Question: In a tree structure like this
'''
var rootNode = {
id: 'root',
text : 'Root Node',
expanded : true,
children : [
{
id : 'c1',
text : 'Child 1',
leaf : true
},
{
id : 'c2',
text : 'Child 2',
leaf : true
},
{
id : 'c3',
text : 'Child 3',
children : [
{
id : 'gc1',
text : 'Grand Child',
children : [
{
id : 'gc11',
text : 'Grand Child 1',
leaf : true
},
{
id : 'gc12',
text : 'Grand Child 2',
leaf : true
}
]
}
]
}
]
};
var tree = new Ext.tree.TreePanel({
id: 'treePanel',
autoscroll: true,
root: rootNode
});
'''
How do I add a child node of any node (say 'grandchild')?
I can access the child by traversing the root of the treepanel, but I console.logged it in Firebug, it does not have any functions.
Sorry for the unformatted code, I was not able to format it.

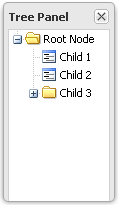
Answer: Do something like this:
'''
var treeNode = tree.getRootNode();
treeNode.expandChildren(true); // Optional: To see what happens
treeNode.appendChild({
id: 'c4',
text: 'Child 4',
leaf: true
});
treeNode.getChildAt(2).getChildAt(0).appendChild({
id: 'gc13',
text: 'Grand Child 3',
leaf: true
});
'''
If this is what you need, check out NodeInterface Class. It has many useful methods:
<URL>